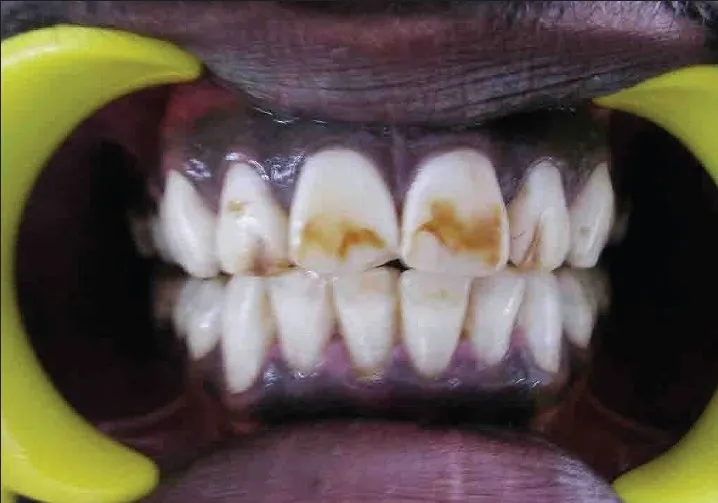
Preoperative (case B).
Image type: medical_photograph (other_medical_photograph)